Interaction volume radius: 10 \u00c5
Interaction volume height: 25 \u00c5
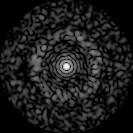
Disorder parameter: 0.8425